Question: I am building a web application using AngularJS and SignalR. To do this, I based my code off of this blog: <URL>
I have also been using <URL> to verify that my code is formatted correctly. However, my code is not working correctly.
Here's some code:
'''
public class Startup
{
public void Configuration(IAppBuilder app)
{
app.MapSignalR();
}
}
'''
'''
public class CarHub : Hub
{
public void Send(string carType)
{
// Call the broadcastMessage method to update clients.
System.Diagnostics.Debug.WriteLine("Sending! - " + carType);
Clients.All.someoneGotANewCar(carType);
}
}
'''
'''
homeCarspageModule.service('signalRSvc', ["$", "$rootScope", function ($, $rootScope) {
var proxy = null;
var initialize = function ()
{
alert("Initialize!");
//Getting the connection object
var connection = $.hubConnection();
//Creating proxy
proxy = connection.createHubProxy('carHub');
//Starting connection
connection.start();
connection.logging = true;
//Publishing an event when server pushes a new car
proxy.on('someoneGotANewCar', function (carType) {
alert("Emit! - " + carType);
$rootScope.$emit("someoneGotANewCar", carType);
});
alert("Initialization Complete!");
};
var sendRequest = function (carType) {
//Invoking send method defined in hub
alert("Invoking!");
proxy.invoke('send', carType);
};
return {
initialize: initialize,
sendRequest: sendRequest
};
}]);
'''
'''
var mainCarsController = ["$scope", "$http", "$location", "$routeParams", "dataService", "signalRSvc", "$rootScope",
function($scope, $http, $location, $routeParams, dataService, signalRSvc, $rootScope) {
$scope.person = null;
//Get car data from server
dataService.getPersonByIdIncludeCarsAndOwners($routeParams.personId)
.then(function(result) {
$scope.person = result;
}, function() {
alert("carsController (1) : Error connecting to server");
});
//SignalR
var updateOnNewCar = function (text) {
alert("Updating!");
alert("SignalR received: " + text);
}
$rootScope.$on("someoneGotANewCar", function (e, carType) {
$scope.$apply(function () {
alert("Recieved!");
updateOnNewCar(carType);
});
});
signalRSvc.initialize();
}];
'''
My code will get to the WriteLine in carhub.cs, and I get this from the logger:
So I know someoneGotANewCar() has been invoked. However, I would next expect the alert("Emit") in my service to occur on another browser, yet this does not happen. Can someone help me find out why?
If you need more code to help find the solution just ask and I'll edit it in.
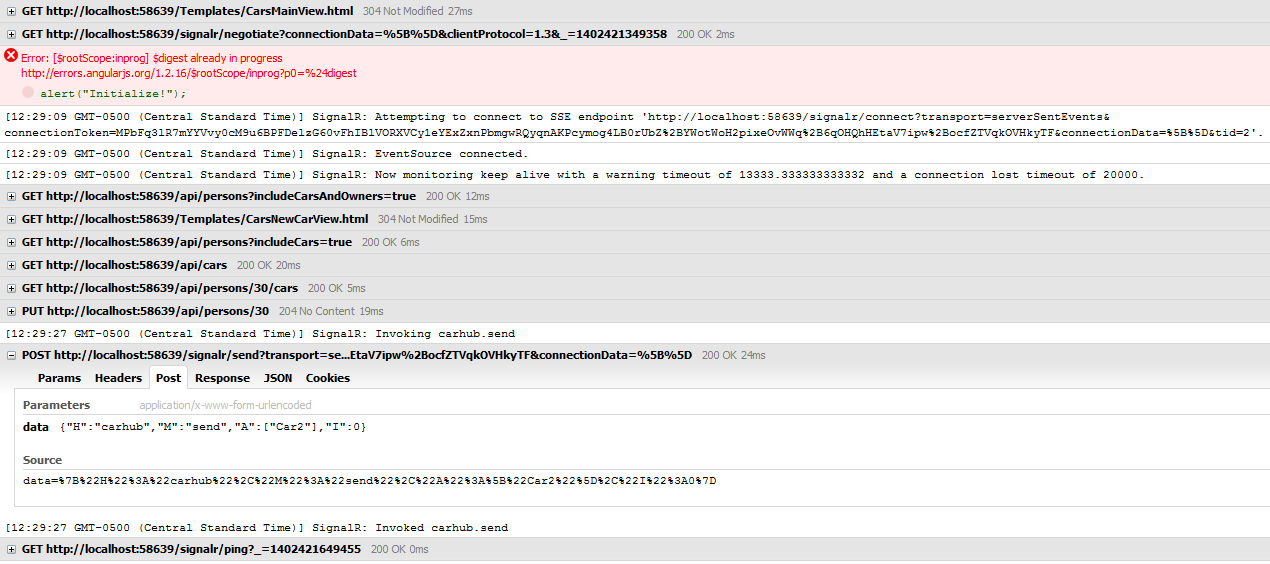
Answer: You have to declare your proxy callback ('proxy.on(...)') before starting the connection ('connection.start()').